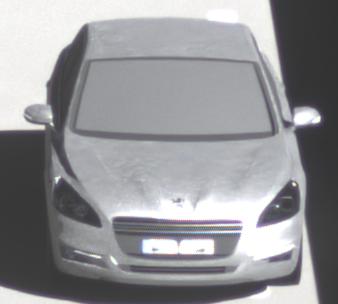
Make: Peugeot
Model: 508 120 VTi
Detailed model: 508 (I) Limousine
Model produced from: 2011/03
Model produced until: 2014/05
Doors: 4
Color: white
Road condition: dry road
Daytime: morning or afternoon
Contrast: high contrast